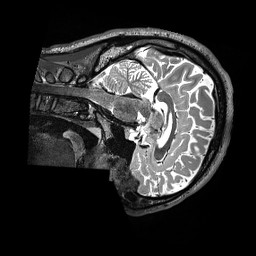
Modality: T2w
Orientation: sagittal
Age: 24
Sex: male
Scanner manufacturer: siemens
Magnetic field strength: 3 T
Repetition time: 3.2 s
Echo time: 0.564 s